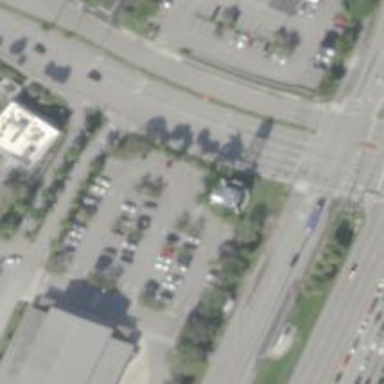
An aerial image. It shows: Tertiary road with asphalt surface and separate sidewalk.